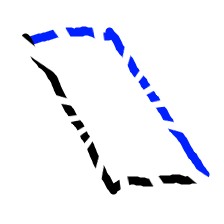
Shape: parallelogram